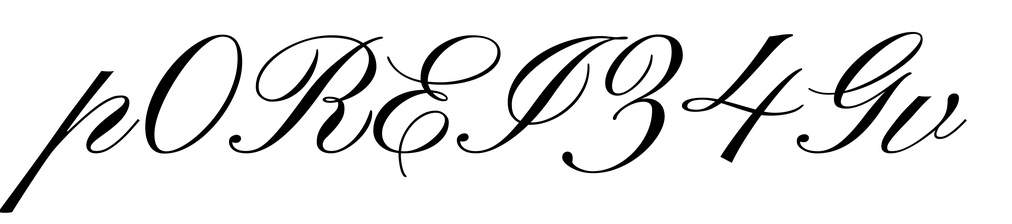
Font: PinyonScript-Regular